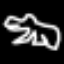
Label: frog